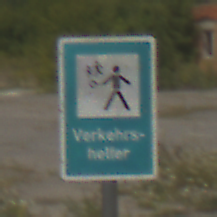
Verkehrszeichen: Verkehrshelfer
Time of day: Midday
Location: Outdoor (Suburban)
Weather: PartlyCloudy
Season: Summer
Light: Natural